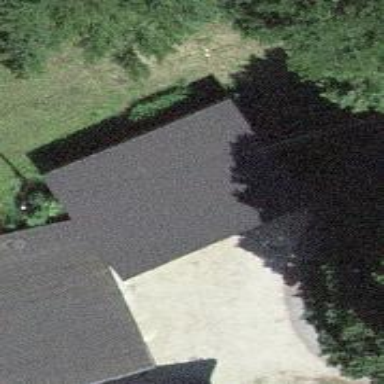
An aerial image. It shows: Garage building.